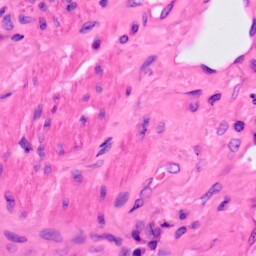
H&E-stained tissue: Lung